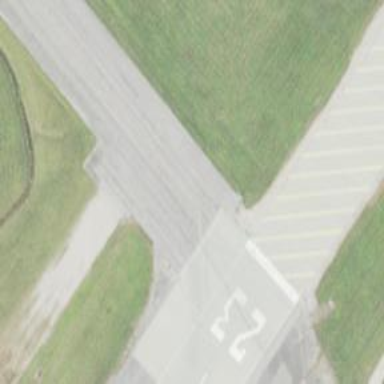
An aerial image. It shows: View of taxiway at the airport.